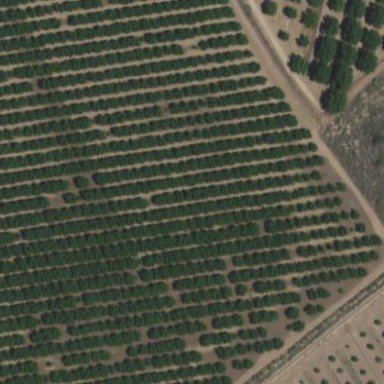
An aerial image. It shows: Orchard.